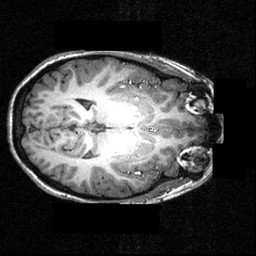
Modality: T1w
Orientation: axial
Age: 23
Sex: female
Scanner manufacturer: siemens
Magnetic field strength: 3.951 T
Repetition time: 1.5 s
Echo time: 0.00335 s